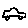
Label: car